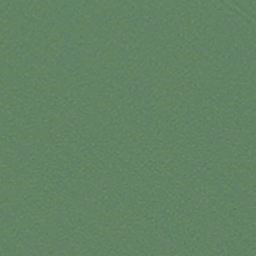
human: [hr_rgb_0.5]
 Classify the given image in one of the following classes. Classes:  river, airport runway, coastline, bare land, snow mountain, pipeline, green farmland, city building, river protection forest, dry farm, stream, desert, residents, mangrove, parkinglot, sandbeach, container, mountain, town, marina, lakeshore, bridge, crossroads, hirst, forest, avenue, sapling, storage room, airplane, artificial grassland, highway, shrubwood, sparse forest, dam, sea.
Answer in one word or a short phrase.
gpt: sea